Question: I am trying to load 'Uri' sound files from my SD card into a custom 'GridView' where each item contains an 'ImageView' (for the 'Uri') and a 'TextView' for the sound file title, but it keeps loading duplicates. I have 6 sound files on my card, but it loads 12, then very oddly another 3 after all the drawables load. The drawables (placeholder images) load fine, they load the right number.
I put a lot of the file I/O into an 'AsyncTask', but I doubt this would cause any problems like this.
When I log everything, I see things getting unexpectedly loaded a few times (console below), including odd null values. I have other working code with the exact same process, except loading images instead of sound files, and it works perfectly, so this is really puzzling. I realize loading 'Uri's into a 'GridView' is not ideal, as there is nothing to see in the 'ImageView', but when I click on each item, it does play the file, so that part is correct. I will rework the image problem later.
Any idea why things are loading so strangely in duplicates? Thanks.
It turns out since I had the 'ArrayList<AudioGridItem>' in my adapter constructor, that any change to my list was automatically updating, so I didn't need to add it again to the adapter manually. So I just deleted the adding to adapter in my 'onPostExecute()' and it worked!
'''
@Override
protected void onPostExecute(AudioGridItem result) {
progressDialog.dismiss();
// add the default icons remaining, to GridView, if less than 15 files on SD card
for (int i = 0; i < (15 - numberSDCardFiles.length); i++) {
audioAdapter.add(drawable);
}
audioAdapter.notifyDataSetChanged();
}
'''

'''
package org.azurespot.cutecollection.audiotab;
import android.app.ProgressDialog;
import android.media.MediaPlayer;
import android.net.Uri;
import android.os.AsyncTask;
import android.os.Bundle;
import android.os.Environment;
import android.support.v4.app.Fragment;
import android.util.Log;
import android.view.LayoutInflater;
import android.view.View;
import android.view.ViewGroup;
import android.widget.AdapterView;
import android.widget.GridView;
import org.azurespot.R;
import java.io.File;
import java.io.IOException;
import java.util.ArrayList;
/**
* Created by mizu on 2/8/15.
*/
public class AudioTab extends Fragment {
private GridView gridView;
private GridViewAudioAdapter audioAdapter;
private ProgressDialog progressDialog;
private String[] numberSDCardFiles = null;
File[] files;
ArrayList<AudioGridItem> audioFiles = new ArrayList<>();
MediaPlayer mp;
AudioGridItem audioGridItem;
AudioGridItem drawable;
public AudioTab(){
super();
}
@Override
public View onCreateView(LayoutInflater inflater, ViewGroup container,
Bundle savedInstanceState) {
// Inflate the layout for this fragment
View v = inflater.inflate(R.layout.audio_tab, container, false);
mp = new MediaPlayer();
// instantiate your progress dialog
progressDialog = new ProgressDialog(getActivity());
// with fragments, make sure you include the rootView when finding id
gridView = (GridView) v.findViewById(R.id.audio_grid);
// Create the Custom Adapter Object
audioAdapter = new GridViewAudioAdapter(getActivity(), audioFiles);
// Set the Adapter to GridView
gridView.setAdapter(audioAdapter);
Log.d("TAG", "Items in audioAdapter1: " + audioAdapter.getCount());
if(audioAdapter.getCount() == 0) {
// load contents of SD card through AsyncTask
new AudioDownloaderTask().execute();
}
setupGridViewListener();
return v;
}
private class AudioDownloaderTask extends AsyncTask<Object, Void, AudioGridItem> {
@Override
protected void onPreExecute() {
super.onPreExecute();
progressDialog.setMessage("Loading cute collection ...");
//set the progress bar to cancelable on back button
progressDialog.setCancelable(true);
progressDialog.show();
}
@Override
protected AudioGridItem doInBackground(Object... params) {
retrieveAudio();
return null;
}
@Override
protected void onPostExecute(AudioGridItem result) {
progressDialog.dismiss();
Log.d("TAG", "Items in audioFiles: " + audioFiles.size());
// Add whole ArrayList to adapter
audioAdapter.addAll(audioFiles);
Log.d("TAG", "Number of item in audioAdapter2: " + audioAdapter.getCount());
// add the default icons remaining, to GridView, if less than 15 files on SD card
for (int i = 0; i < (15 - numberSDCardFiles.length); i++) {
audioAdapter.add(drawable);
}
audioAdapter.notifyDataSetChanged();
Log.d("TAG", "Number of item in audioAdapter3: " + audioAdapter.getCount());
Log.d("TAG", "Number of items in SD Card files: " +numberSDCardFiles.length);
}
}
public void retrieveAudio() {
try {
// gets directory Cute Videos from sd card
File cuteVideosDir = new File(Environment.getExternalStoragePublicDirectory
(Environment.DIRECTORY_PODCASTS), "Cute Sounds");
// puts list into files Array
files = cuteVideosDir.listFiles();
// get number of files in Cute Sounds directory
numberSDCardFiles = new String[files.length];
for (File singleFile : files) {
// get both audio file and audio title
Uri audioUri = Uri.fromFile(singleFile);
String audioTitle = singleFile.getName();
audioGridItem = new AudioGridItem(audioUri, audioTitle);
// add Uri and title to ArrayList
audioFiles.add(audioGridItem);
}
// changes drawable into an AudioGridItem object (Uri, but no String)
drawable = new AudioGridItem(Uri.parse("android.resource://org.azurespot/"
+ R.drawable.ic_sounds_placeholder), null);
} catch (Exception e) {
e.printStackTrace();
}
}
private void setupGridViewListener() {
gridView.setOnItemClickListener(new AdapterView.OnItemClickListener() {
@Override
public void onItemClick(AdapterView<?> adapterView,
View item, int pos, long id) {
if(!(audioAdapter.getItem(pos).equals(drawable))) {
Uri soundFile = (audioAdapter.getItem(pos)).getAudio();
try {
mp.setDataSource(getActivity(), soundFile);
mp.prepare();
mp.start();
} catch (IOException e) {
e.printStackTrace();
}
}
}
});
}
}
'''
'''
package org.azurespot.cutecollection.audiotab;
import android.content.Context;
import android.net.Uri;
import android.util.Log;
import android.view.LayoutInflater;
import android.view.View;
import android.view.ViewGroup;
import android.widget.ArrayAdapter;
import android.widget.ImageView;
import android.widget.LinearLayout;
import android.widget.TextView;
import org.apache.commons.io.FilenameUtils;
import org.azurespot.R;
import java.util.ArrayList;
/**
* Created by mizu on 2/8/15.
*/
public class GridViewAudioAdapter extends ArrayAdapter<AudioGridItem> {
private TextView audioTitleView;
int position;
ViewHolder holder = null;
public GridViewAudioAdapter(Context context, ArrayList<AudioGridItem> audio) {
super(context, 0, audio);
}
@Override
public View getView(int position, View itemView, ViewGroup parent) {
this.position = position;
if (itemView == null) {
itemView = LayoutInflater.from(getContext())
.inflate(R.layout.audio_tab_item, parent, false);
holder = new ViewHolder();
holder.audioView = (ImageView) itemView.findViewById(R.id.audio_icon);
audioTitleView = (TextView) itemView.findViewById(R.id.audio_title);
// stores holder with view
itemView.setTag(holder);
} else {
holder = (ViewHolder)itemView.getTag();
}
// get position of the item clicked in GridView
final AudioGridItem audioGridItem = getItem(position);
if (audioGridItem != null) {
Uri audioUri = audioGridItem.getAudio();
String audioTitle = audioGridItem.getAudioTitle();
String rootName = FilenameUtils.removeExtension(audioTitle);
Log.d("TAG", "Value of audioTitle: " + audioTitle);
Log.d("TAG", "Value of rootName: " + rootName);
// set the photos into the ImageView slots
holder.audioView.setImageURI(audioUri);
audioTitleView.setText(rootName);
// positioning the image in the GridView slot
holder.audioView.setScaleType(ImageView.ScaleType.CENTER_CROP);
holder.audioView.setLayoutParams(new LinearLayout.LayoutParams
(250, 250));
}
return itemView;
}
public class ViewHolder{
ImageView audioView;
}
}
'''
'''
package org.azurespot.cutecollection.audiotab;
import android.net.Uri;
/**
* Created by mizu on 4/26/15.
*/
public class AudioGridItem {
private Uri audio;
private String audioTitle;
public AudioGridItem(Uri audio, String autoTitle) {
super();
this.audio = audio;
this.audioTitle = autoTitle;
}
public Uri getAudio() {
return audio;
}
public void setAudio(Uri audio){
this.audio = audio;
}
public String getAudioTitle(){
return audioTitle;
}
public void setAudioTitle(String audioTitle){
this.audioTitle = audioTitle;
}
}
'''
'''
04-27 16:46:56.406 24668-24668/org.azurespot D/ViewRootImpl: ViewPostImeInputStage ACTION_DOWN
04-27 17:04:28.176 24668-24668/org.azurespot D/ViewRootImpl: ViewPostImeInputStage ACTION_DOWN
04-27 17:04:28.326 24668-24668/org.azurespot D/TAG: Items in audioAdapter1: 0
04-27 17:04:28.376 24668-24668/org.azurespot D/TAG: Value of audioTitle: Sound54.3gpp
04-27 17:04:28.376 24668-24668/org.azurespot D/TAG: Value of rootName: Sound54
04-27 17:04:28.386 24668-24668/org.azurespot D/TAG: Value of audioTitle: Sound54.3gpp
04-27 17:04:28.386 24668-24668/org.azurespot D/TAG: Value of rootName: Sound54
04-27 17:04:28.446 24668-24668/org.azurespot D/TAG: Value of audioTitle: Sound54.3gpp
04-27 17:04:28.446 24668-24668/org.azurespot D/TAG: Value of rootName: Sound54
04-27 17:04:28.446 24668-24668/org.azurespot D/TAG: Value of audioTitle: Sound54.3gpp
04-27 17:04:28.446 24668-24668/org.azurespot D/TAG: Value of rootName: Sound54
04-27 17:04:28.466 24668-24668/org.azurespot D/TAG: Value of audioTitle: Sound54.3gpp
04-27 17:04:28.466 24668-24668/org.azurespot D/TAG: Value of rootName: Sound54
04-27 17:04:28.466 24668-24668/org.azurespot D/TAG: Value of audioTitle: Sound66.3gpp
04-27 17:04:28.466 24668-24668/org.azurespot D/TAG: Value of rootName: Sound66
04-27 17:04:28.476 24668-24668/org.azurespot D/TAG: Value of audioTitle: Sound19.3gpp
04-27 17:04:28.476 24668-24668/org.azurespot D/TAG: Value of rootName: Sound19
04-27 17:04:28.476 24668-24668/org.azurespot D/TAG: Value of audioTitle: Sound47.3gpp
04-27 17:04:28.486 24668-24668/org.azurespot D/TAG: Value of rootName: Sound47
04-27 17:04:28.486 24668-24668/org.azurespot D/TAG: Value of audioTitle: Sound49.3gpp
04-27 17:04:28.486 24668-24668/org.azurespot D/TAG: Value of rootName: Sound49
04-27 17:04:28.486 24668-24668/org.azurespot D/TAG: Value of audioTitle: Sound51.3gpp
04-27 17:04:28.486 24668-24668/org.azurespot D/TAG: Value of rootName: Sound51
04-27 17:04:28.606 24668-24668/org.azurespot D/TAG: Items in audioFiles: 6
04-27 17:04:28.606 24668-24668/org.azurespot D/TAG: Number of item in audioAdapter2: 12
04-27 17:04:28.606 24668-24668/org.azurespot D/TAG: Number of item in audioAdapter3: 21
04-27 17:04:28.606 24668-24668/org.azurespot D/TAG: Number of items in SD Card files: 6
04-27 17:04:28.616 24668-24668/org.azurespot D/TAG: Value of audioTitle: Sound54.3gpp
04-27 17:04:28.616 24668-24668/org.azurespot D/TAG: Value of rootName: Sound54
04-27 17:04:28.616 24668-24668/org.azurespot D/TAG: Value of audioTitle: Sound54.3gpp
04-27 17:04:28.616 24668-24668/org.azurespot D/TAG: Value of rootName: Sound54
04-27 17:04:28.616 24668-24668/org.azurespot D/TAG: Value of audioTitle: Sound54.3gpp
04-27 17:04:28.616 24668-24668/org.azurespot D/TAG: Value of rootName: Sound54
04-27 17:04:28.616 24668-24668/org.azurespot D/TAG: Value of audioTitle: Sound54.3gpp
04-27 17:04:28.616 24668-24668/org.azurespot D/TAG: Value of rootName: Sound54
04-27 17:04:28.626 24668-24668/org.azurespot D/TAG: Value of audioTitle: Sound54.3gpp
04-27 17:04:28.626 24668-24668/org.azurespot D/TAG: Value of rootName: Sound54
04-27 17:04:28.626 24668-24668/org.azurespot D/TAG: Value of audioTitle: Sound66.3gpp
04-27 17:04:28.626 24668-24668/org.azurespot D/TAG: Value of rootName: Sound66
04-27 17:04:28.626 24668-24668/org.azurespot D/TAG: Value of audioTitle: Sound19.3gpp
04-27 17:04:28.626 24668-24668/org.azurespot D/TAG: Value of rootName: Sound19
04-27 17:04:28.626 24668-24668/org.azurespot D/TAG: Value of audioTitle: Sound47.3gpp
04-27 17:04:28.636 24668-24668/org.azurespot D/TAG: Value of rootName: Sound47
04-27 17:04:28.636 24668-24668/org.azurespot D/TAG: Value of audioTitle: Sound49.3gpp
04-27 17:04:28.636 24668-24668/org.azurespot D/TAG: Value of rootName: Sound49
04-27 17:04:28.636 24668-24668/org.azurespot D/TAG: Value of audioTitle: Sound51.3gpp
04-27 17:04:28.636 24668-24668/org.azurespot D/TAG: Value of rootName: Sound51
04-27 17:04:28.636 24668-24668/org.azurespot D/TAG: Value of audioTitle: Sound54.3gpp
04-27 17:04:28.636 24668-24668/org.azurespot D/TAG: Value of rootName: Sound54
04-27 17:04:28.636 24668-24668/org.azurespot D/TAG: Value of audioTitle: Sound66.3gpp
04-27 17:04:28.636 24668-24668/org.azurespot D/TAG: Value of rootName: Sound66
04-27 17:04:28.646 24668-24668/org.azurespot D/TAG: Value of audioTitle: Sound19.3gpp
04-27 17:04:28.646 24668-24668/org.azurespot D/TAG: Value of rootName: Sound19
04-27 17:04:28.646 24668-24668/org.azurespot D/TAG: Value of audioTitle: Sound47.3gpp
04-27 17:04:28.646 24668-24668/org.azurespot D/TAG: Value of rootName: Sound47
04-27 17:04:28.646 24668-24668/org.azurespot D/TAG: Value of audioTitle: Sound49.3gpp
04-27 17:04:28.646 24668-24668/org.azurespot D/TAG: Value of rootName: Sound49
04-27 17:04:28.656 24668-24668/org.azurespot D/TAG: Value of audioTitle: Sound51.3gpp
04-27 17:04:28.656 24668-24668/org.azurespot D/TAG: Value of rootName: Sound51
04-27 17:04:28.656 24668-24668/org.azurespot D/TAG: Value of audioTitle: null
04-27 17:04:28.656 24668-24668/org.azurespot D/TAG: Value of rootName: null
04-27 17:04:28.666 24668-24668/org.azurespot D/TAG: Value of audioTitle: null
04-27 17:04:28.666 24668-24668/org.azurespot D/TAG: Value of rootName: null
04-27 17:04:28.666 24668-24668/org.azurespot D/TAG: Value of audioTitle: null
04-27 17:04:28.666 24668-24668/org.azurespot D/TAG: Value of rootName: null
04-27 17:04:29.876 24668-24668/org.azurespot D/ViewRootImpl: ViewPostImeInputStage ACTION_DOWN
04-27 17:04:30.516 24668-24668/org.azurespot D/TAG: Value of audioTitle: null
04-27 17:04:30.516 24668-24668/org.azurespot D/TAG: Value of rootName: null
04-27 17:04:30.516 24668-24668/org.azurespot D/TAG: Value of audioTitle: null
04-27 17:04:30.516 24668-24668/org.azurespot D/TAG: Value of rootName: null
04-27 17:04:30.516 24668-24668/org.azurespot D/TAG: Value of audioTitle: null
04-27 17:04:30.516 24668-24668/org.azurespot D/TAG: Value of rootName: null
04-27 17:04:31.696 24668-24668/org.azurespot D/TAG: Value of audioTitle: Sound54.3gpp
04-27 17:04:31.696 24668-24668/org.azurespot D/TAG: Value of rootName: Sound54
04-27 17:04:31.696 24668-24668/org.azurespot D/TAG: Value of audioTitle: Sound66.3gpp
04-27 17:04:31.696 24668-24668/org.azurespot D/TAG: Value of rootName: Sound66
04-27 17:04:31.696 24668-24668/org.azurespot D/TAG: Value of audioTitle: Sound19.3gpp
04-27 17:04:31.696 24668-24668/org.azurespot D/TAG: Value of rootName: Sound19
'''
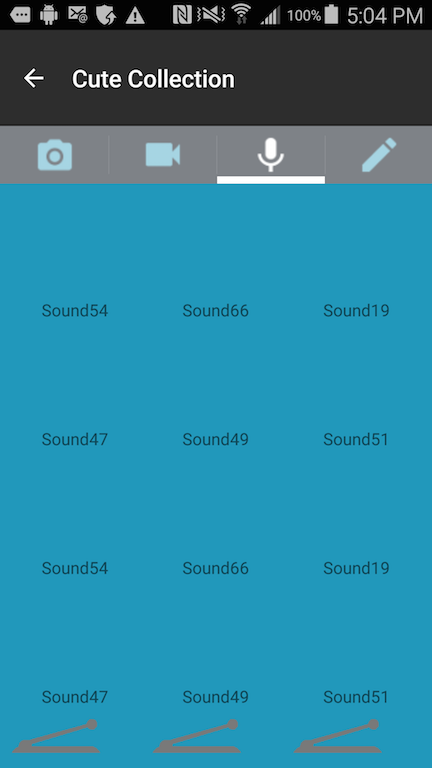
Answer: Check this out
'''
audioAdapter = new GridViewAudioAdapter(getActivity(), audioFiles);
'''
the above line 'audioFiles' is an empty 'ArrayList'and your 'audioAdapter' is looking to it as his backup man.. Now in your 'retrieveAudio()' method you add items to 'audioFiles' like this 'audioFiles.add(audioGridItem);' now 'audioFiles' contains 1 item, -(suppose that is the only item you add) but in your 'onPostExecute' you call do this
'''
Log.d("TAG", "Items in audioFiles: " + audioFiles.size());
// Add whole ArrayList to adapter
audioAdapter.addAll(audioFiles); //pay attention here
Log.d("TAG", "Number of item in audioAdapter2: " + audioAdapter.getCount());
'''
you have now added 'audioFiles' to 'audioFiles' giving you a total of two items in your 'GridView' from the documentation <URL>' because you can't call it in the doInBackground